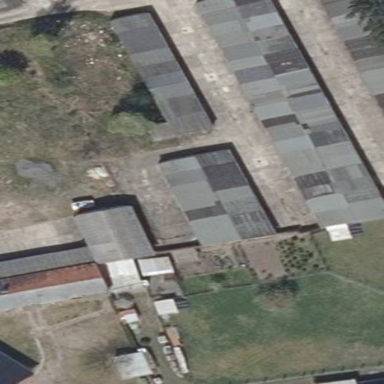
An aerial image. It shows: Group of garages.